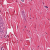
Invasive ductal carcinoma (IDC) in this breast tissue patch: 0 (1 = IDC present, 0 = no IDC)